Question: I have had trouble managing my access keys for my Cognitive Services Resource on Azure. Every time I log in any browser and click on Manage Keys... the keys don't appear. Even if I click on the cloud icon, they only appear for a split second and then disappear. Has anyone else had this problem? How did they solve it?

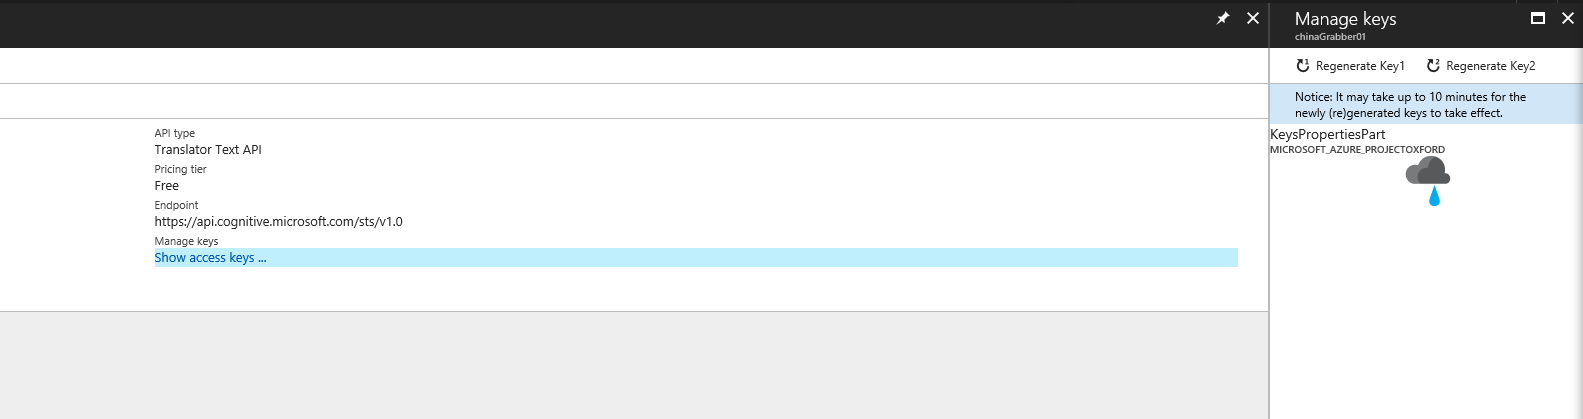
Answer: See <URL>:
That error means that your Azure subscription (which is different than your F0 free tier Cognitive Services account) is not active. Typically this happens if you have a 1 month Azure free trial subscription and the free 1 month period has expired, but it can also happen to paid Azure accounts if there is a problem with the billing such as an expired credit card.
You should be able to validate this in the subscription list in the Azure portal - <URL>.